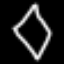
Label: diamond